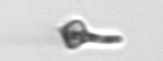
Label: Euglena